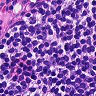
Metastatic tissue present: no